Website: apple
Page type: account-selection
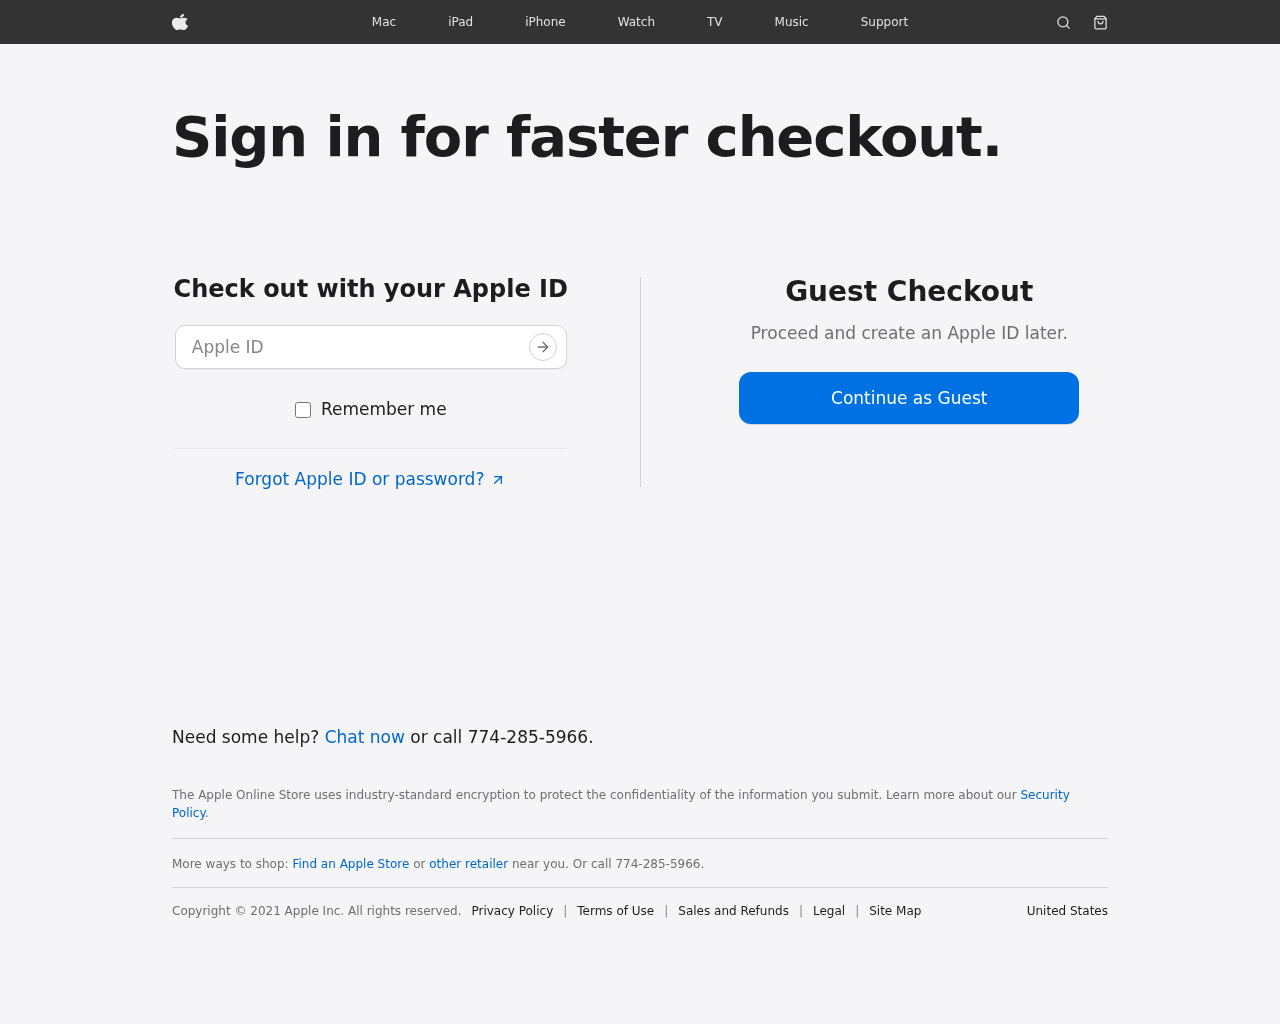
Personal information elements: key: PII_LOGIN_USERNAME
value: jzuniga968